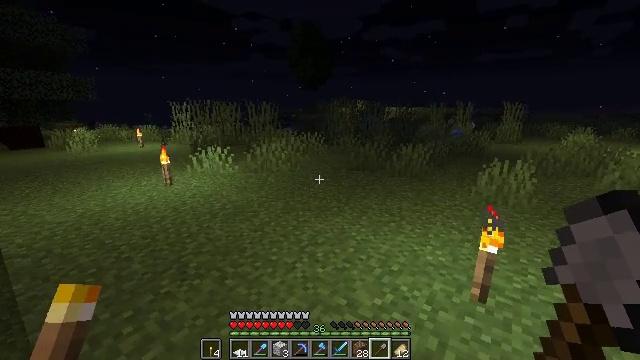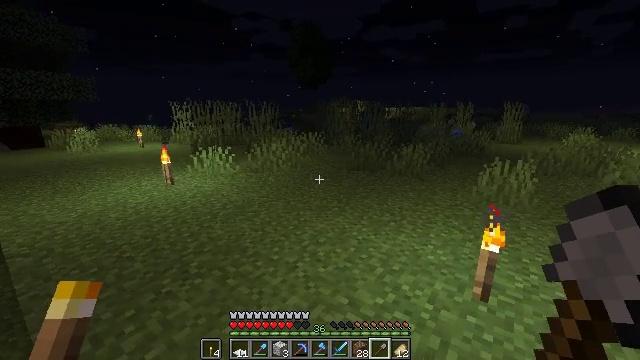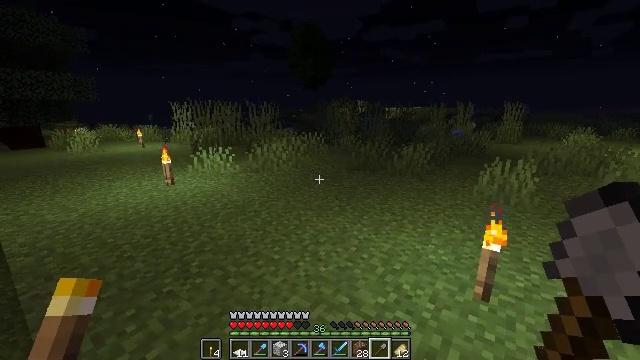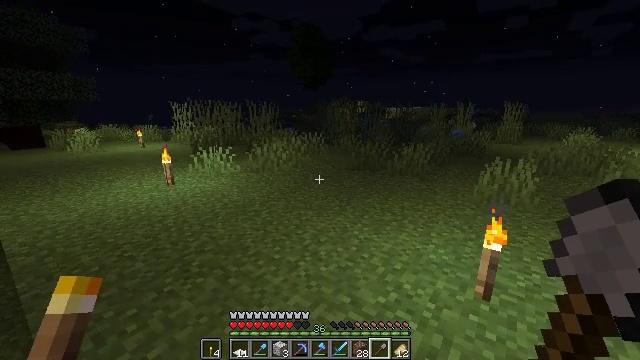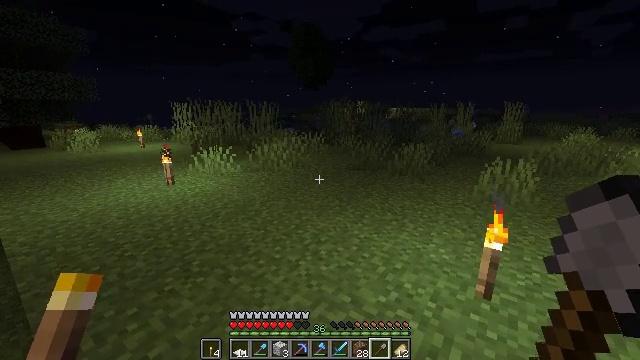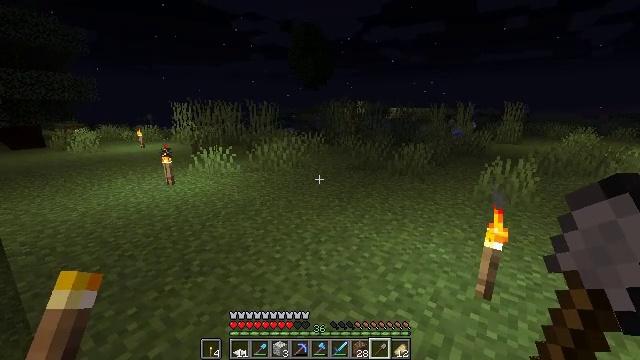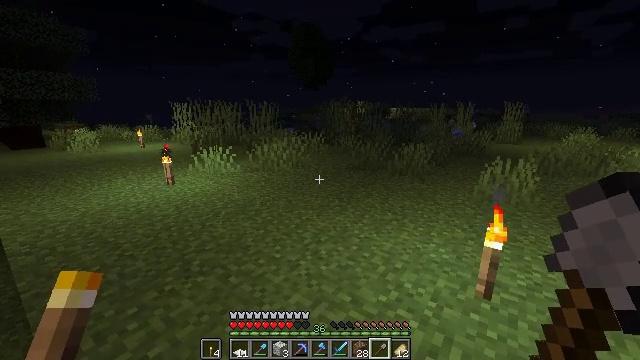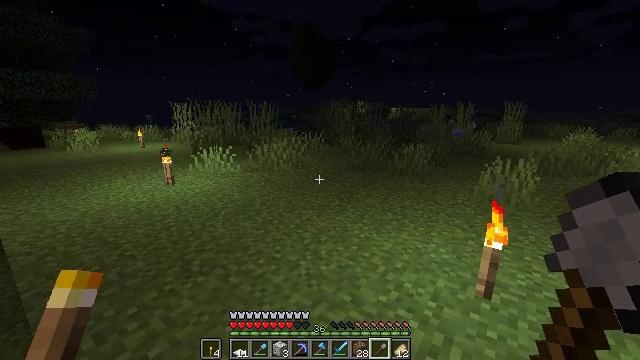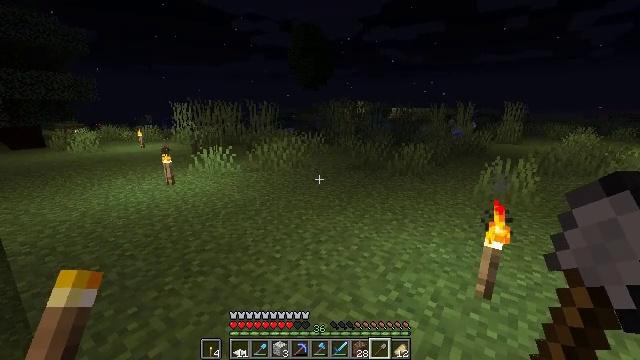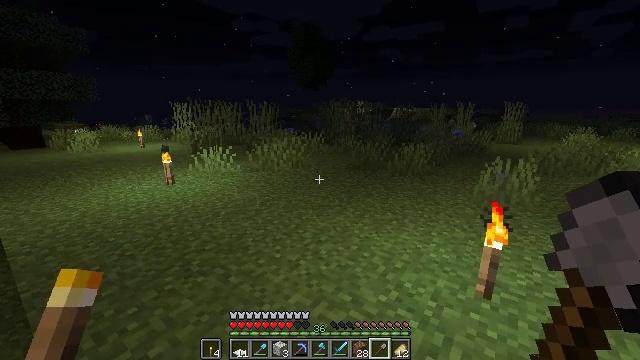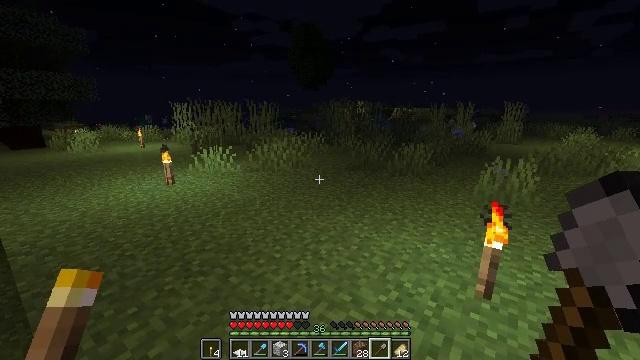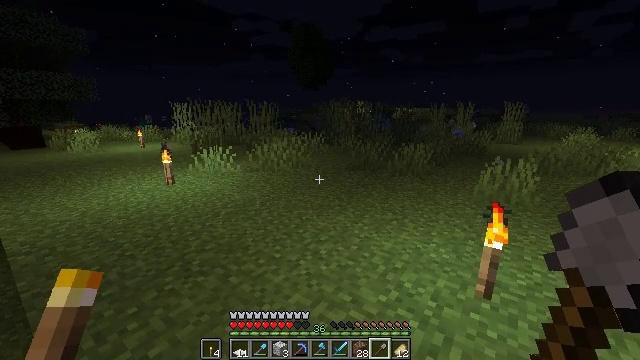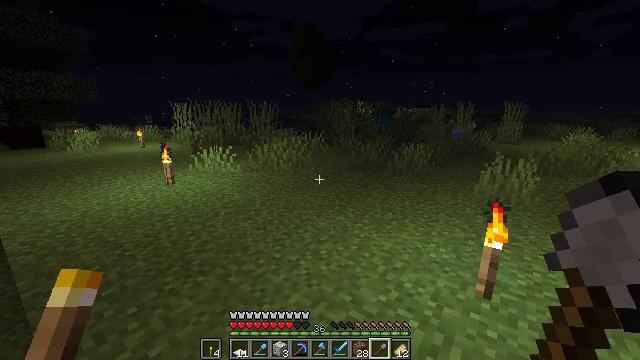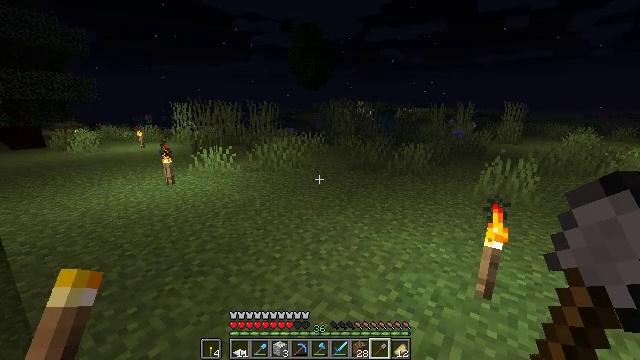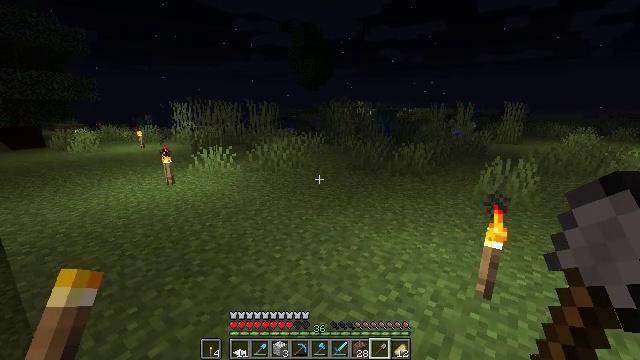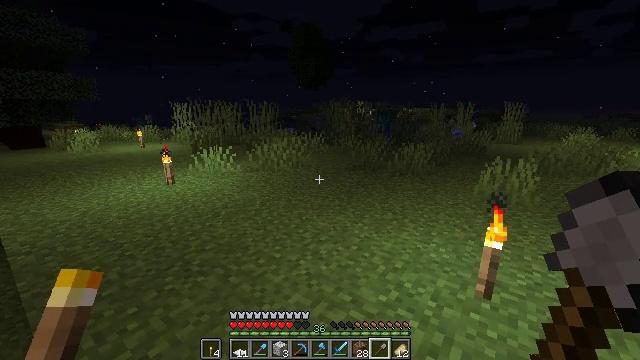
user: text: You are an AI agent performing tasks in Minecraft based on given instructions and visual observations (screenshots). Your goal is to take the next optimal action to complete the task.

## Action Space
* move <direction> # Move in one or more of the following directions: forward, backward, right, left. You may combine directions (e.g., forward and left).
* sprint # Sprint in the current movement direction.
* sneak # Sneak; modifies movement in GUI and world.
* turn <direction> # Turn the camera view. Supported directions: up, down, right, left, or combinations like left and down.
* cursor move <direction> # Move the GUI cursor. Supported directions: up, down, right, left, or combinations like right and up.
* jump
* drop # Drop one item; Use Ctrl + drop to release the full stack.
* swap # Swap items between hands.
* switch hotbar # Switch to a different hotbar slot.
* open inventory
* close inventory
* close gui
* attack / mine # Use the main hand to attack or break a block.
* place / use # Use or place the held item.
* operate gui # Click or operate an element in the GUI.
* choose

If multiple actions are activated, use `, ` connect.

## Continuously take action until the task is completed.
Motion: motion action
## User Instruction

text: Remove a stone shovel from the inventory.
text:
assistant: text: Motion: no_op
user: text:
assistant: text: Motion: no_op
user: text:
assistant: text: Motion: no_op
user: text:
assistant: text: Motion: no_op
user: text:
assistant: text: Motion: no_op
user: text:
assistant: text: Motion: no_op
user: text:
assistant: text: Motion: no_op
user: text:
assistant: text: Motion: no_op
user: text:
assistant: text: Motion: no_op
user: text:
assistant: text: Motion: no_op
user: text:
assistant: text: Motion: no_op
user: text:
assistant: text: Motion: no_op
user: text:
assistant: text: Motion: no_op
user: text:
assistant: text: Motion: no_op
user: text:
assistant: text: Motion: no_op
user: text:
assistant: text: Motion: no_op
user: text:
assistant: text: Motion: no_op
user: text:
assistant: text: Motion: no_op
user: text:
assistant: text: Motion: no_op
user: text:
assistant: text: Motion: no_op
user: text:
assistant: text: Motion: no_op
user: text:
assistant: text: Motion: no_op
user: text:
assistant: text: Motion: no_op
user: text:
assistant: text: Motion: no_op
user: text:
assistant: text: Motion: turn left and down
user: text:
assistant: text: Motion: move forward, turn left and down
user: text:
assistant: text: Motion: move forward, turn left
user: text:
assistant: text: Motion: move forward, turn left
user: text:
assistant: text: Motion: move forward, turn left
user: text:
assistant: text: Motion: move forward, turn left